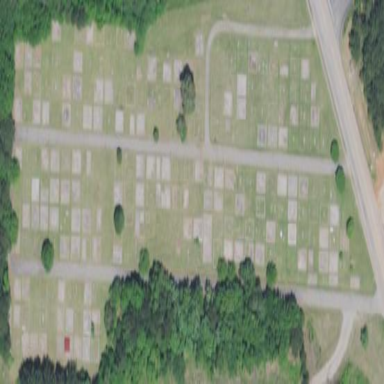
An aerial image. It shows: Grave yard.